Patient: sex M, age 37
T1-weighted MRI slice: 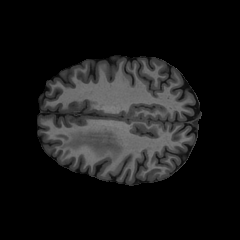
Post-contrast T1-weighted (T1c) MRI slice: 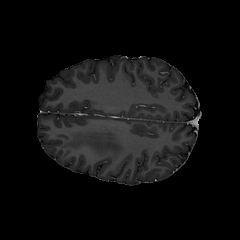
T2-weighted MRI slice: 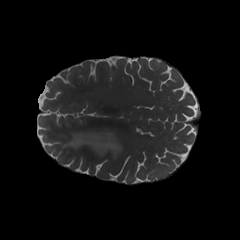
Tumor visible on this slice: yes
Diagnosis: Astrocytoma, IDH-mutant
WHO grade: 4